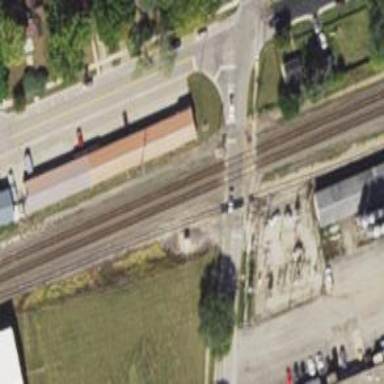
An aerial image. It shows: Crossing for the railway.